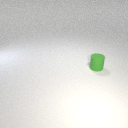
small green rubber cylinder